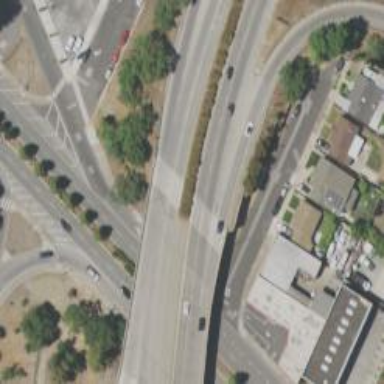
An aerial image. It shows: Primary link highway on bridge with cloverleaf junction.